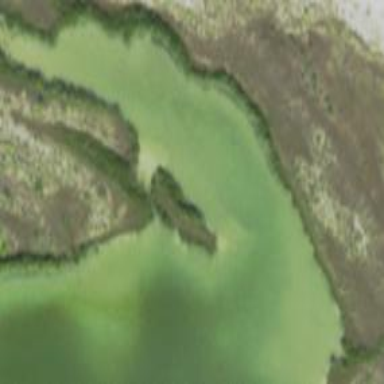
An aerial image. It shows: Tidal wetland with mangrove vegetation.